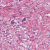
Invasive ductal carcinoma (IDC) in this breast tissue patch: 0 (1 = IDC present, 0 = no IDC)